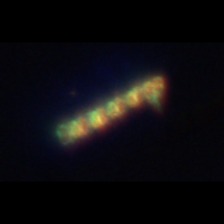
Taxon: Chaetoceros
Group: Diatoms